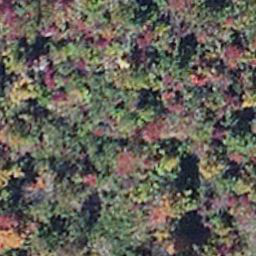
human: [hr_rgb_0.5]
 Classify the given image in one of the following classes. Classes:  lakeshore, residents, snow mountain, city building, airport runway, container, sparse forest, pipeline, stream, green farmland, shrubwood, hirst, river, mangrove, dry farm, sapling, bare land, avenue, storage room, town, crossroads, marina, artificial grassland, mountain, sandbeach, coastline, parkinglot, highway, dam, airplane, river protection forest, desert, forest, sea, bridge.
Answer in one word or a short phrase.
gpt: mangrove